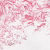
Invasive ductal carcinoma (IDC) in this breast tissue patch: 0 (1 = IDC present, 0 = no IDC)